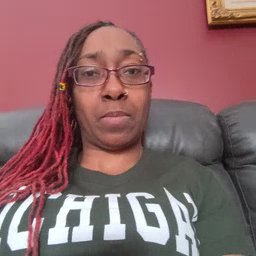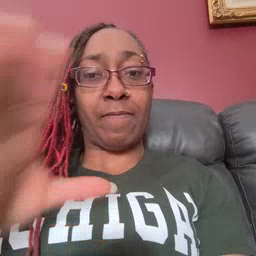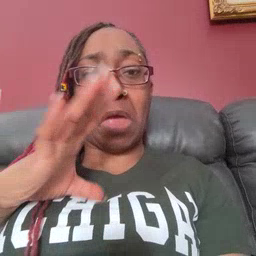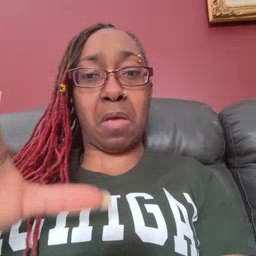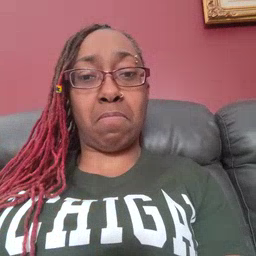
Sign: fine